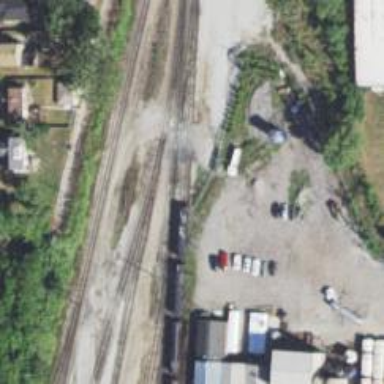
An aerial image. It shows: Railway spur service.